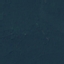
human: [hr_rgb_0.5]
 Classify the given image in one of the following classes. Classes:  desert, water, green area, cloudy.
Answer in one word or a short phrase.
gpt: green area